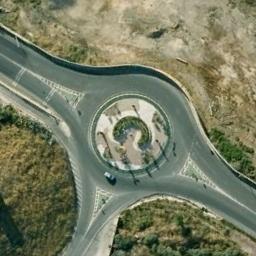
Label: roundabout